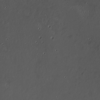
Label: not_dusty